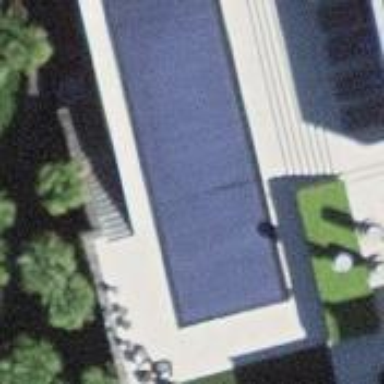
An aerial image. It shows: Swimming pool located in leisure land.